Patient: sex F, age 60
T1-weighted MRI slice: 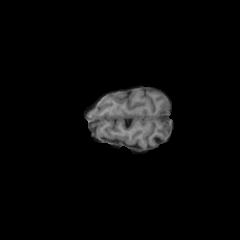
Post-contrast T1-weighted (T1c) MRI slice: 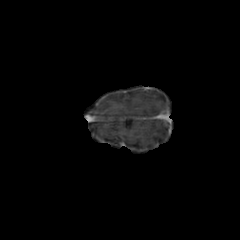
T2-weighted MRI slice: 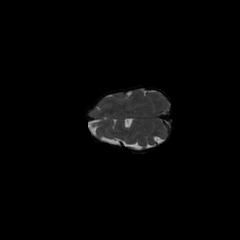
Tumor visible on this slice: no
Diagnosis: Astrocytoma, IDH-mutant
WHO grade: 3